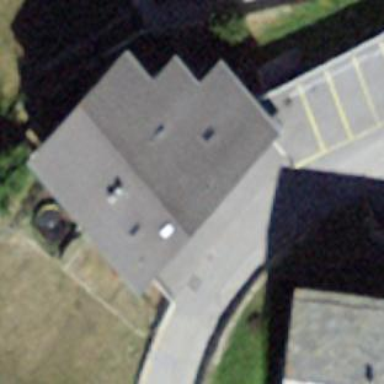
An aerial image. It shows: Building.